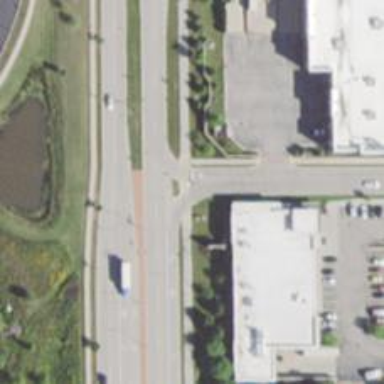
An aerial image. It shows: Secondary link road.